Field crop: maize
Growth stage: 2
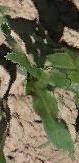
Species: maize